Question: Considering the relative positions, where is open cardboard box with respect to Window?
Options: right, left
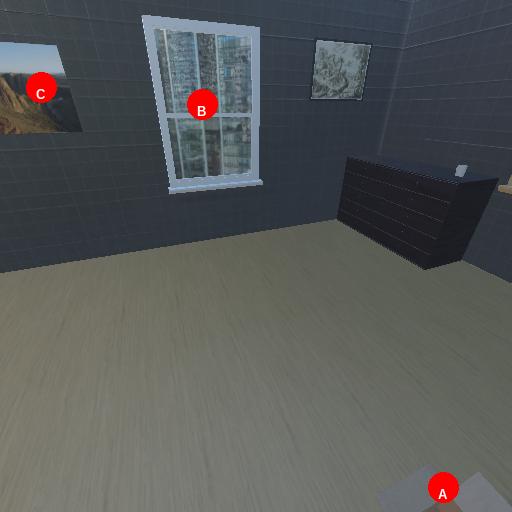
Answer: right